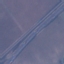
Label: Highway